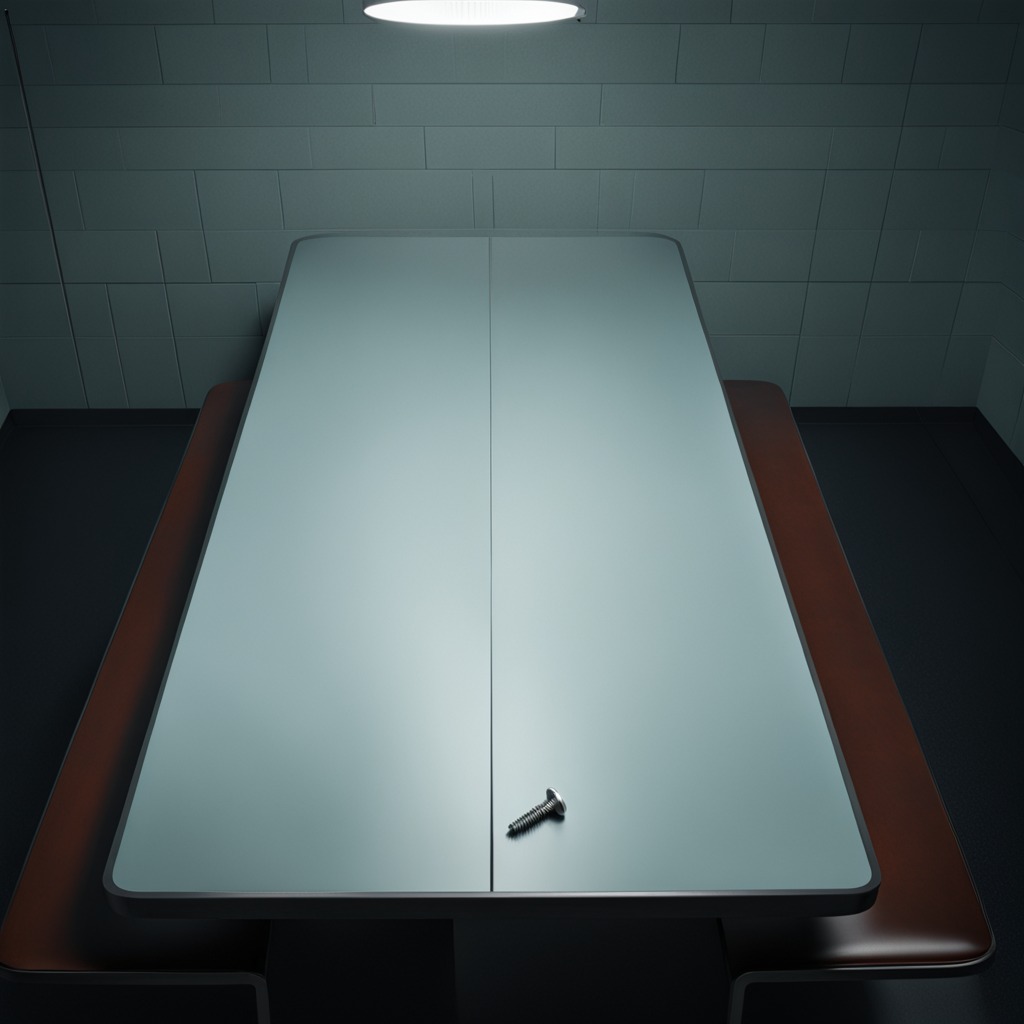
A metal screw is lying on a clean empty table in a railway signal maintenance room lit by harsh overhead fluorescents.